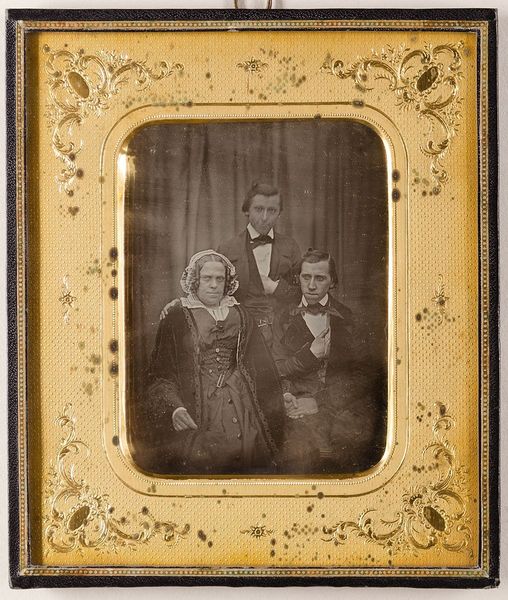
Titel: Mary Ann Krüß, geb. Gabory (1795-1858) mit ihren Söhnen Edmund Johann und William Andres
Künstler: Andres Krüß
Standort: Hamburg
Institution: Museum für Kunst und Gewerbe Hamburg
Schlagwörter: mann, frau, haube, gruppenportrait, figur, mutter, kopfbedeckung, foto, fotografie, photographie, photo, sohn, lichtbild, jugendlicher, daguerreotypie, bildwerke, angewandte und bildende kunst, hessische systematik, porträtfotografie, porträtphotographie, gruppenporträt